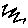
Label: zigzag